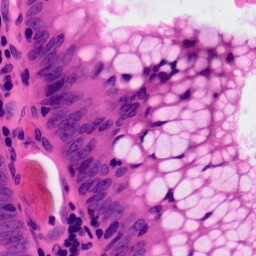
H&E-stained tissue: Colon